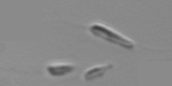
Label: Dinobryon